Field crop: maize
Growth stage: 2
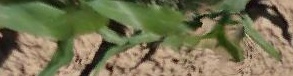
Species: maize